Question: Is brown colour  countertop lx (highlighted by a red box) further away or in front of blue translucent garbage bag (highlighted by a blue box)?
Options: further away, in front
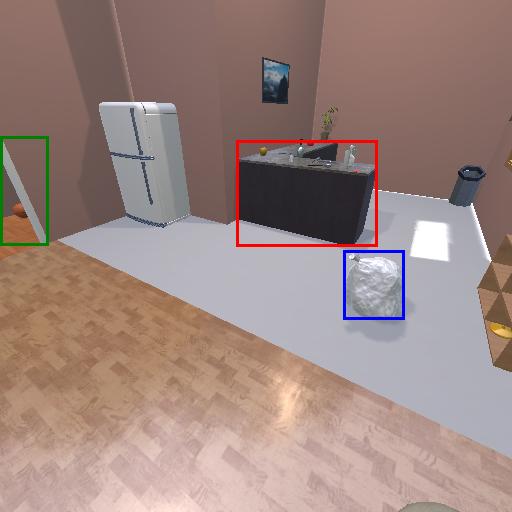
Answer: further away